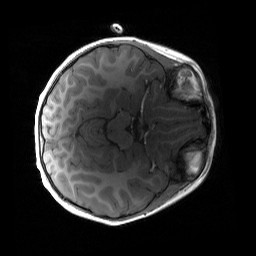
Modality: T1w
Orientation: axial
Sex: female
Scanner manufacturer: siemens
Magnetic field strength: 3 T
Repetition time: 1.9 s
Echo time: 0.00243 s